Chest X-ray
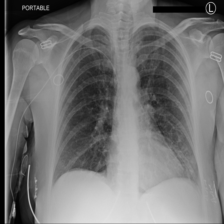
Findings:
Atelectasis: negative
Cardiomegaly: negative
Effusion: negative
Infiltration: negative
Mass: negative
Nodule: negative
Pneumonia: negative
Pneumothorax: negative
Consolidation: negative
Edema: negative
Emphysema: negative
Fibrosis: negative
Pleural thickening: negative
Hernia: negative